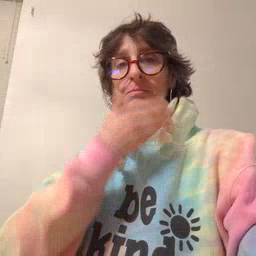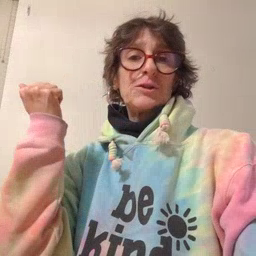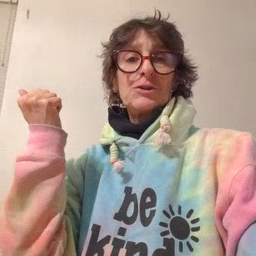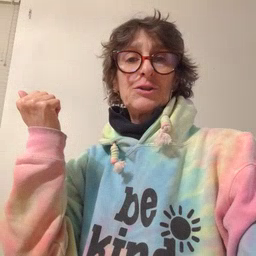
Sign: better